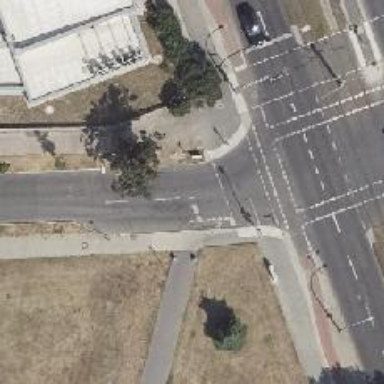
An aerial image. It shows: Road with traffic signals.